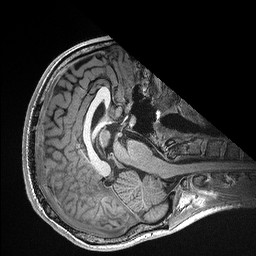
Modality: T1w
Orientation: axial
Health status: healthy
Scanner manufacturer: siemens
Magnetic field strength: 3 T
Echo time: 0.00298 s